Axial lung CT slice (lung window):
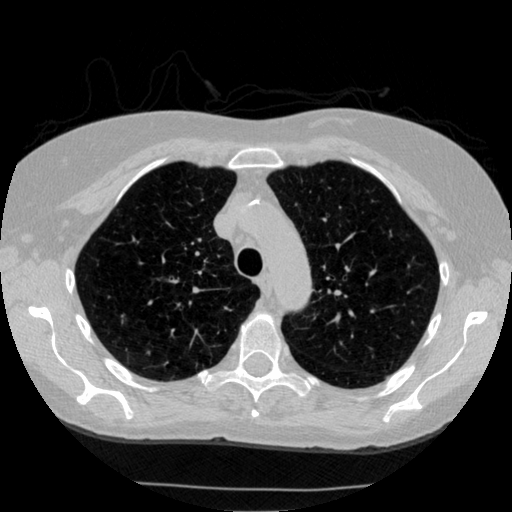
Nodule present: no